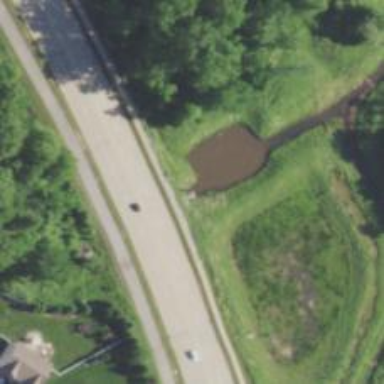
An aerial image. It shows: Culvert tunnel.